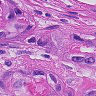
Metastatic tissue present: yes